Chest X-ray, PA view. Patient: 33 years old, sex F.
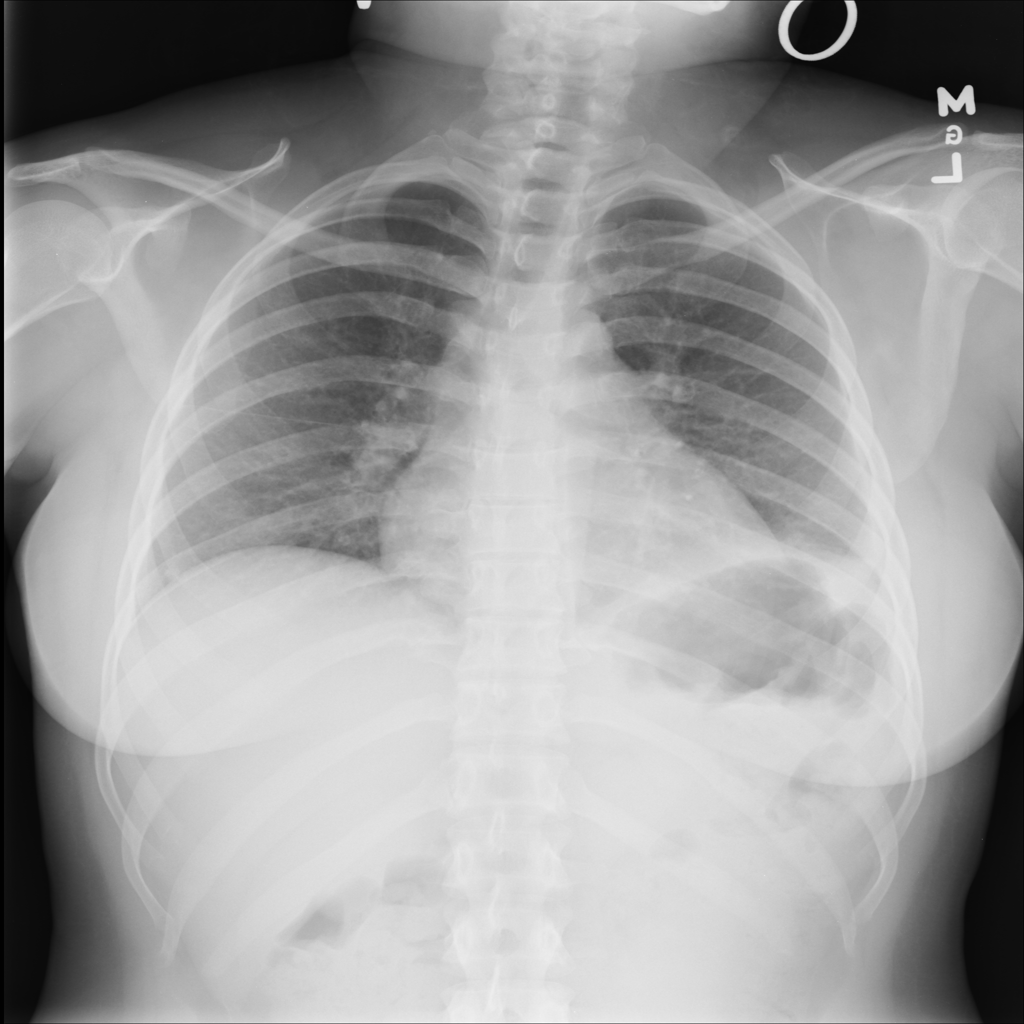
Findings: Infiltration